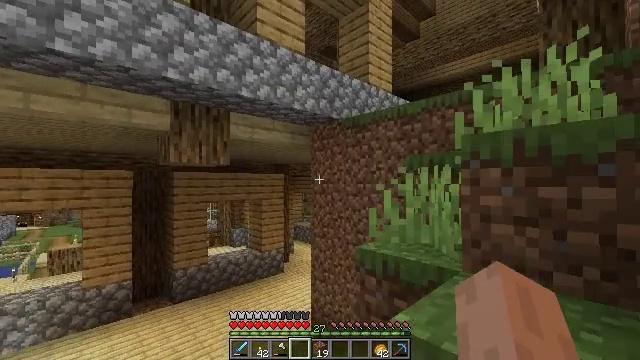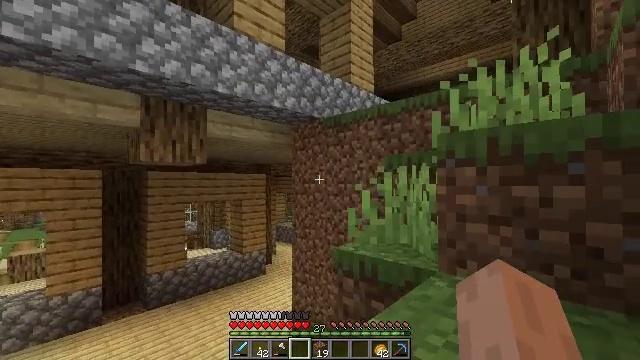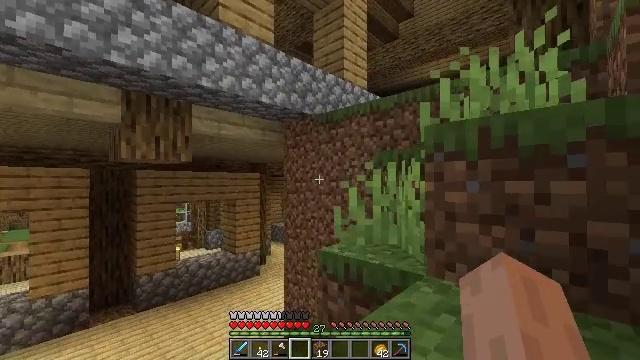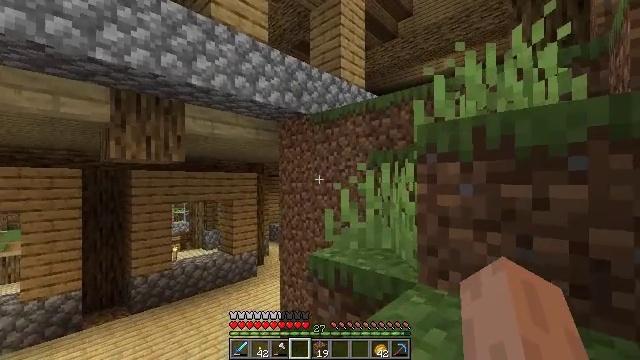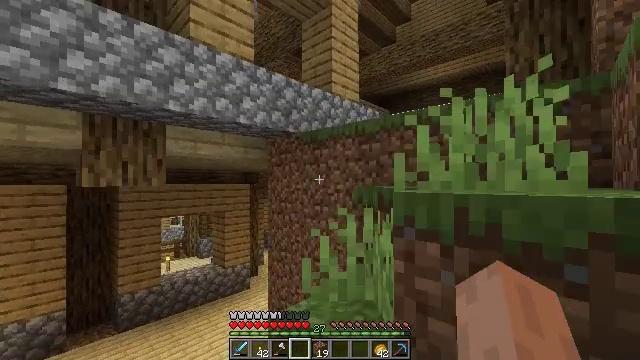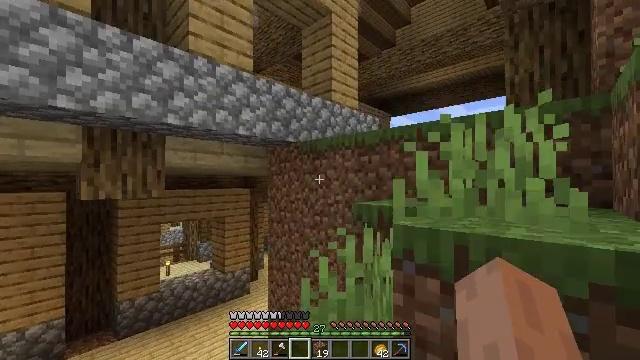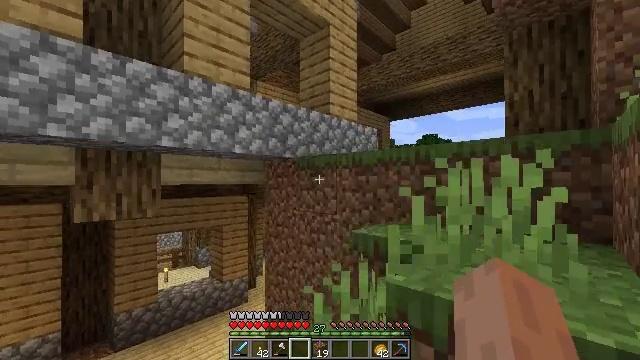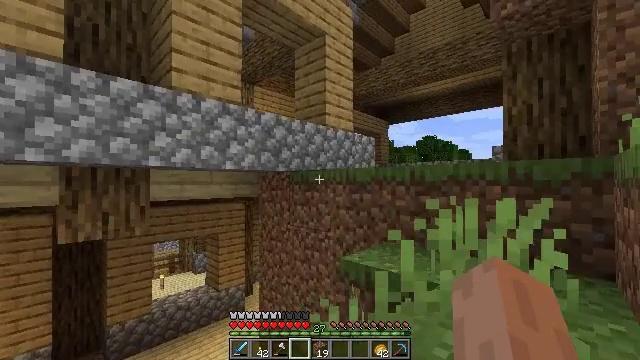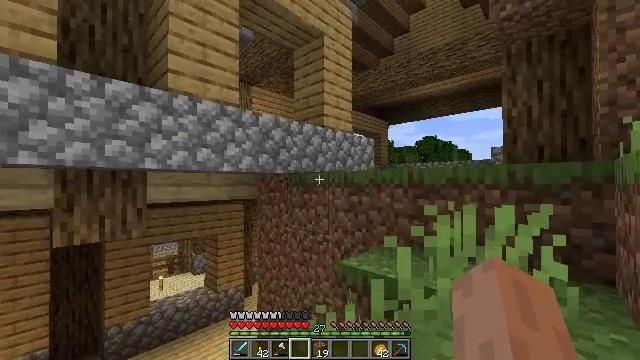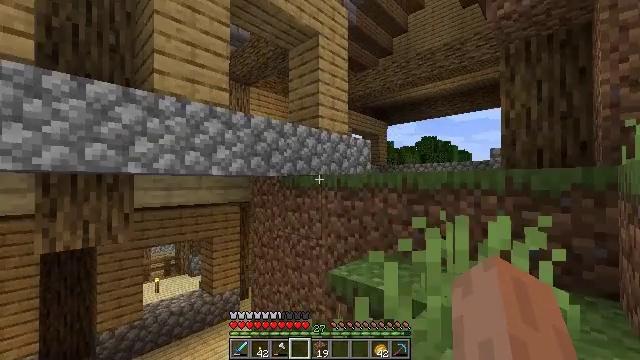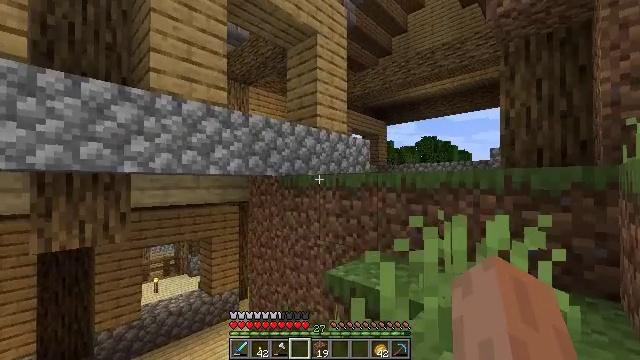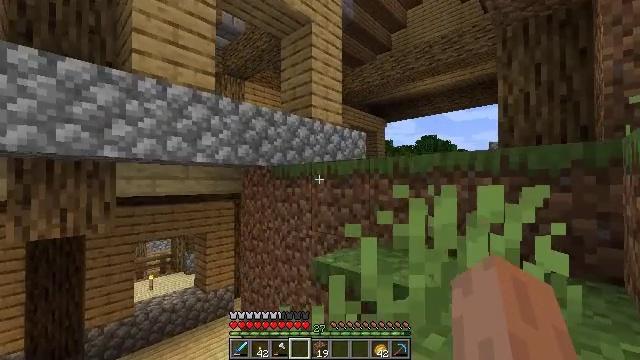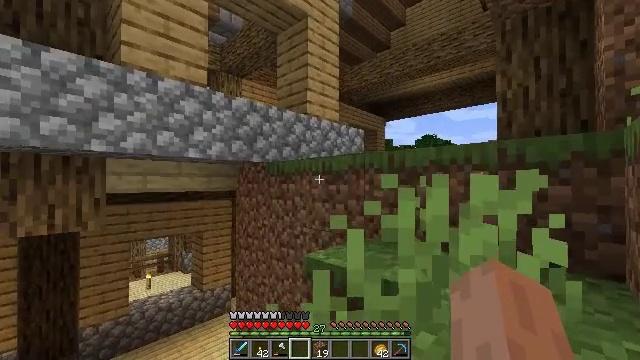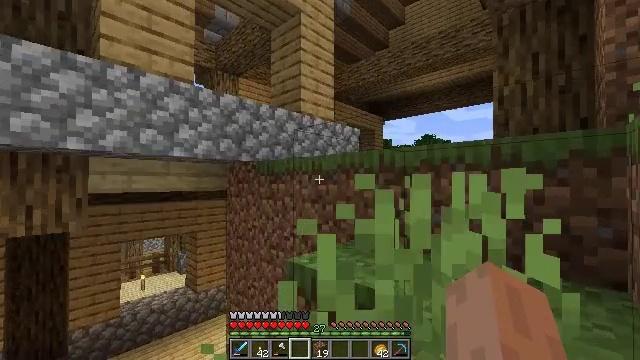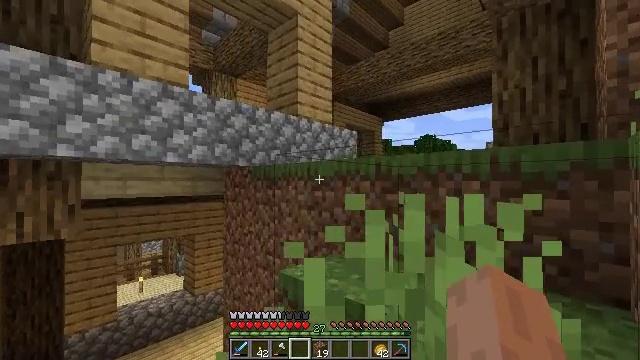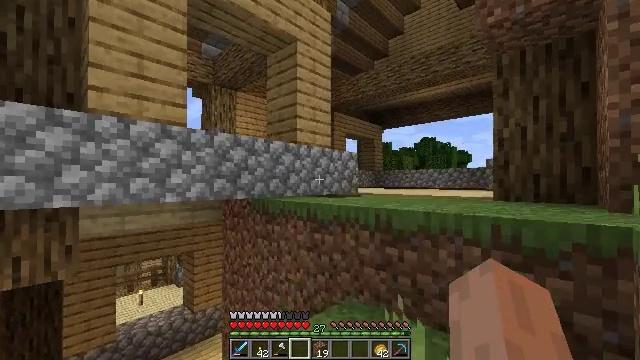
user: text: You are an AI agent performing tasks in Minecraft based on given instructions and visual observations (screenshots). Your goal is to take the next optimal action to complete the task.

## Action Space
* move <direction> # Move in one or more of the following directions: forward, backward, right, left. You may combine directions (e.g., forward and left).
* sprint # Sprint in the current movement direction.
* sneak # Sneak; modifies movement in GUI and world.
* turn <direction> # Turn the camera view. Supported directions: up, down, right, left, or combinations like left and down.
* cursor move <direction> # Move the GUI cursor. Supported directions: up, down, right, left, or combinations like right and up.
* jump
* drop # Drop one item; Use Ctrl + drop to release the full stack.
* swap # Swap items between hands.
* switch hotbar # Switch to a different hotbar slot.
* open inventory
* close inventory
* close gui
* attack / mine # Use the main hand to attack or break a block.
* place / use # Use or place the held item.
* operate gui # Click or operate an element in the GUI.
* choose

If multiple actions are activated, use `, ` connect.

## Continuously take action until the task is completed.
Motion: motion action
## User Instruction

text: Get birch stairs through crafting.
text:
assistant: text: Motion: move right, turn right
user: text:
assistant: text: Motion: move right
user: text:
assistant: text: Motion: move right
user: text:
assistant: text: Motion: move right, jump
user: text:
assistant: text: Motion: move right, jump
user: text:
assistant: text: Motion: move right, jump
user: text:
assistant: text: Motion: move right, jump
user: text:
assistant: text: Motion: move right, jump
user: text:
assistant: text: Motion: move right, jump
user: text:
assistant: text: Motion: move right, jump
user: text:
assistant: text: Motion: move right, jump
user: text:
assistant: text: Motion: move right, jump
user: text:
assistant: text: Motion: move right, jump
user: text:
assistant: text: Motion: move right, jump
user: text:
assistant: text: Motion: move right, jump
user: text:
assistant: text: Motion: move right, jump
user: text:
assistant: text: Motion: move right, jump
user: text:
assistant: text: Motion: move right, jump
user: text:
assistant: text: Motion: move right, turn down, jump
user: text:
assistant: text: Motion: move right, jump
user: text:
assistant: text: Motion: move right, jump
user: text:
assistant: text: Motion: move right, jump
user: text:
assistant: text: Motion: move right, jump
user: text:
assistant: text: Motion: move right, jump
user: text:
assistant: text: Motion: move right
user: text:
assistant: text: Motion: move right
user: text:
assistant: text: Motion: move right
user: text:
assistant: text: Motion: move right
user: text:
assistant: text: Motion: move right
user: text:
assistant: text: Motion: move right, turn left and down